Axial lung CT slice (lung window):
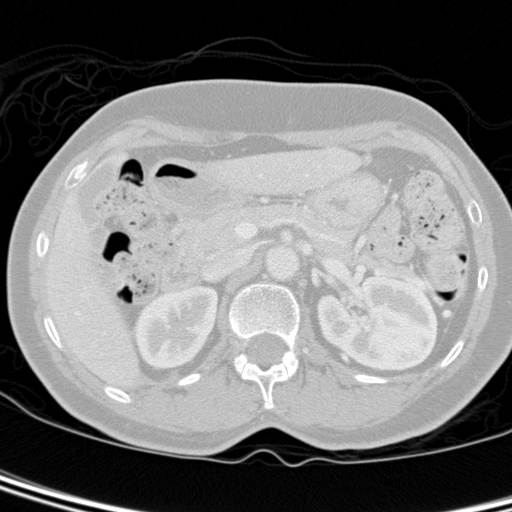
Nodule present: no